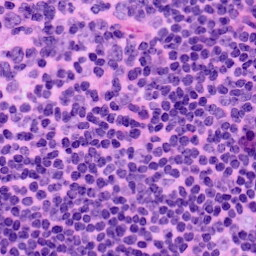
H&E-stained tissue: LymphNode